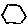
Label: hexagon